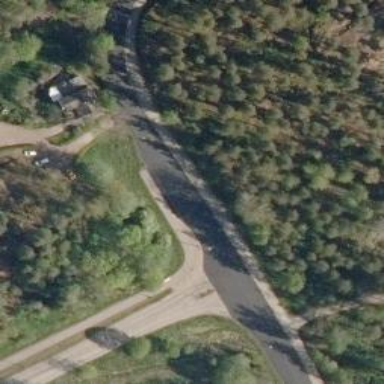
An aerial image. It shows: Zebra crossing on the road.